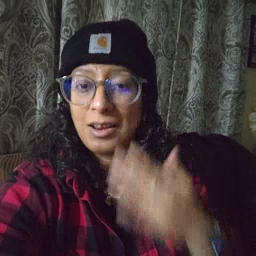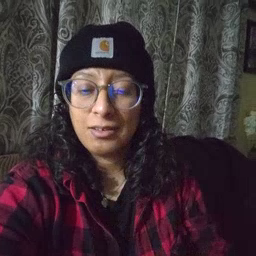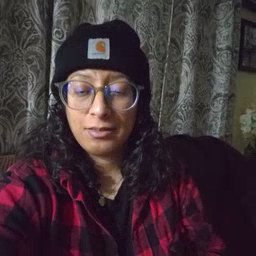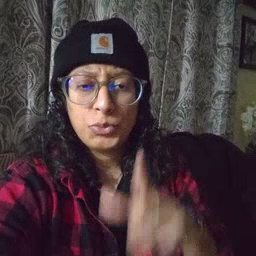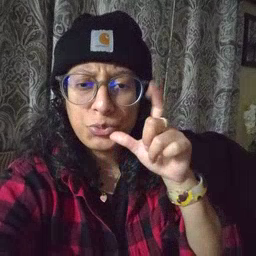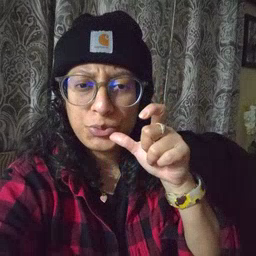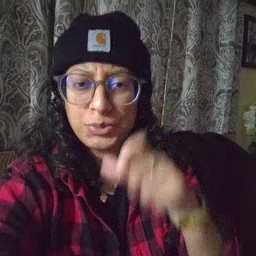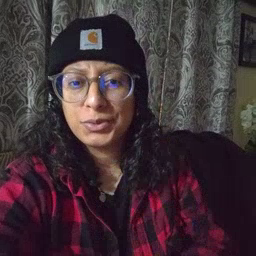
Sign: who